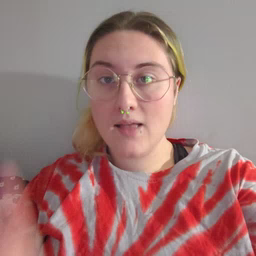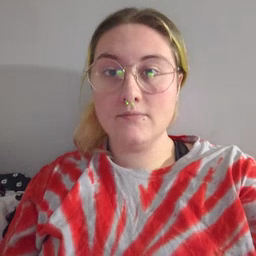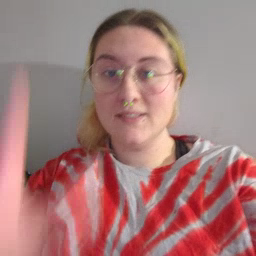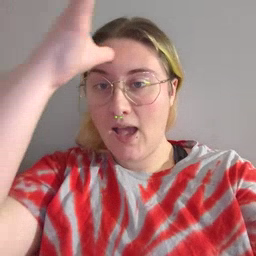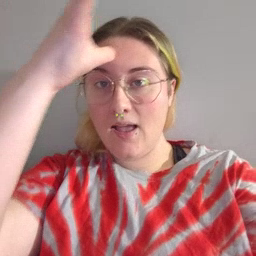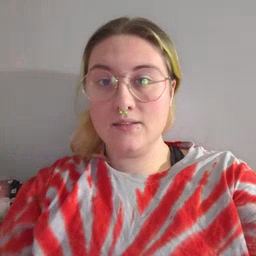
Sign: dad